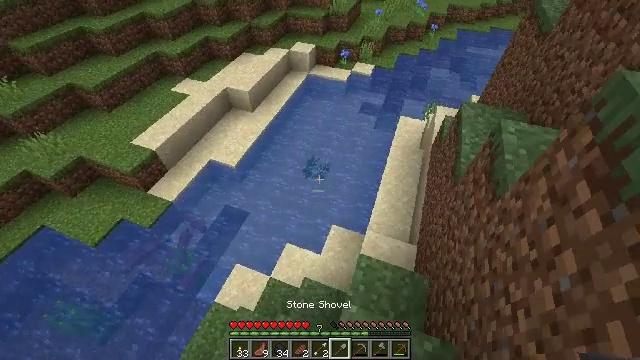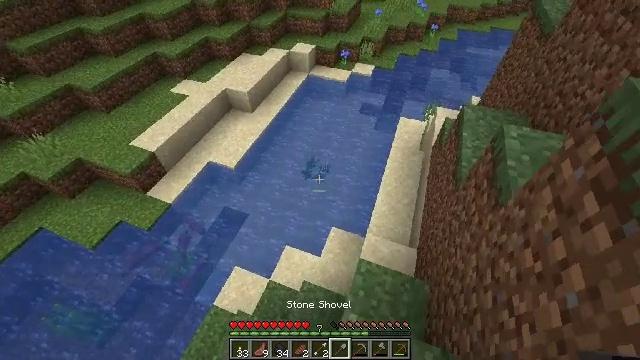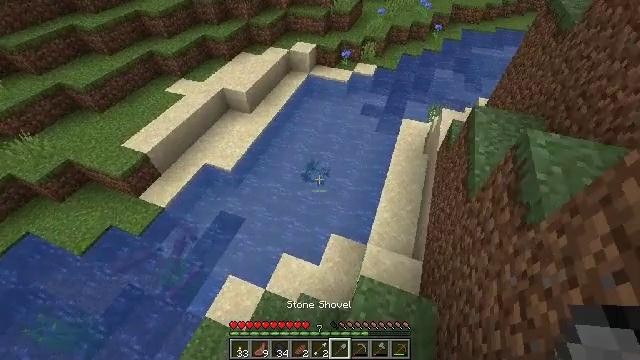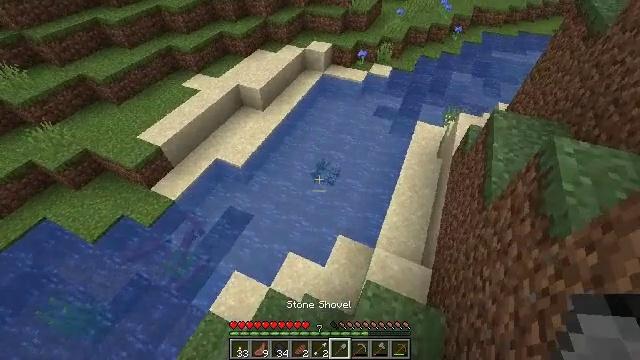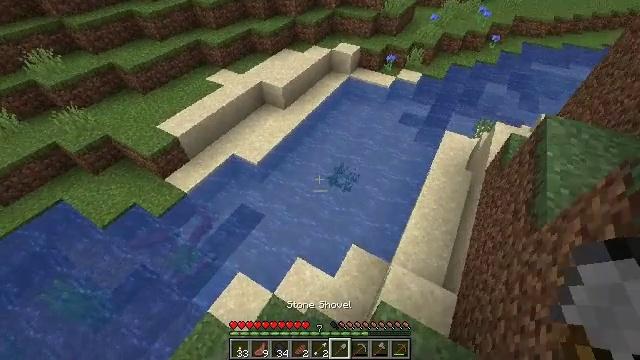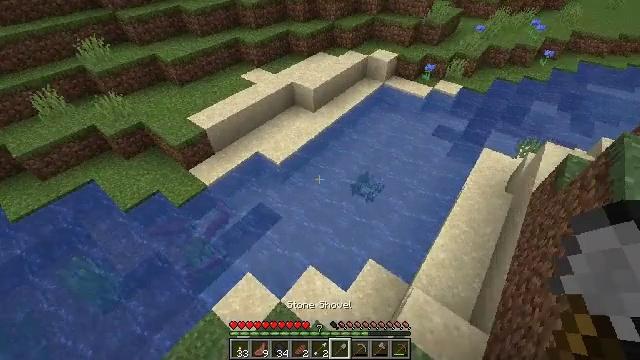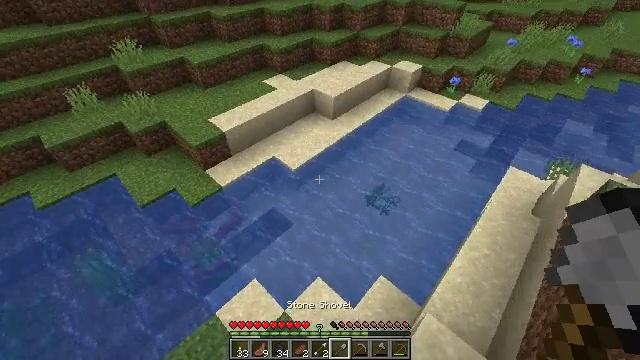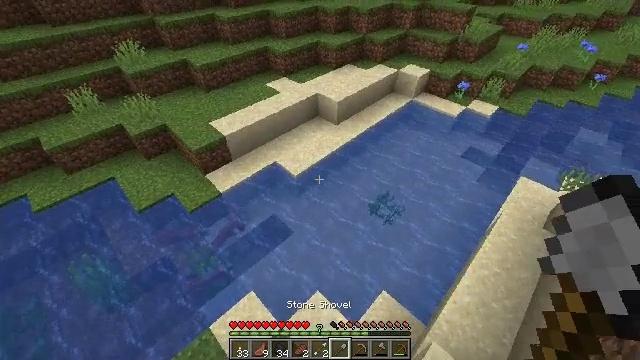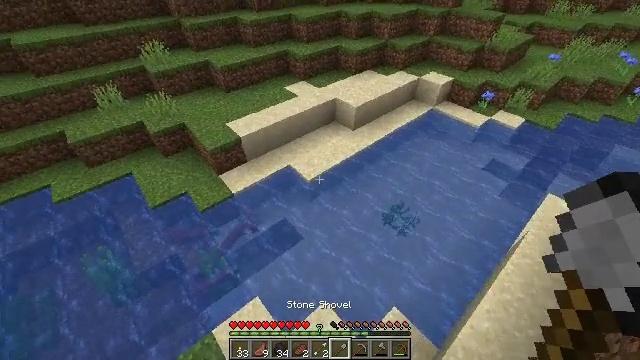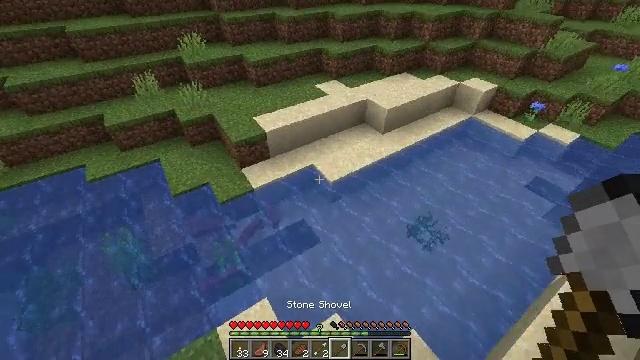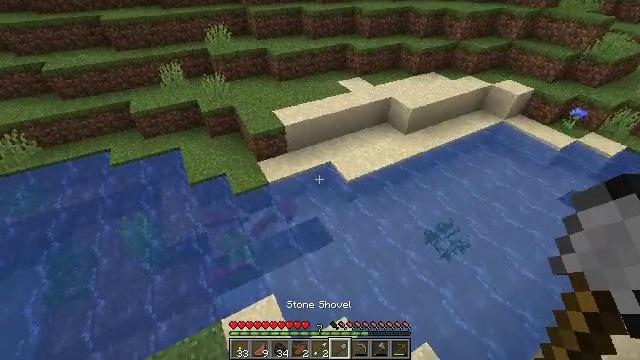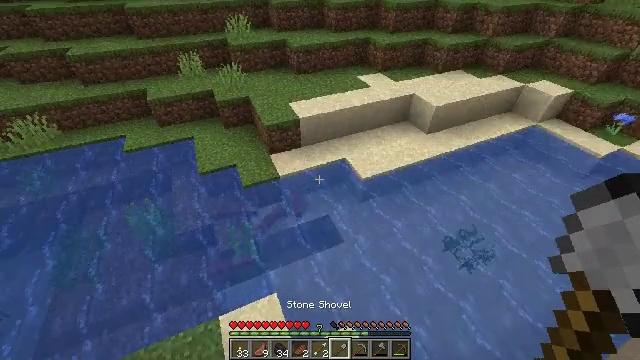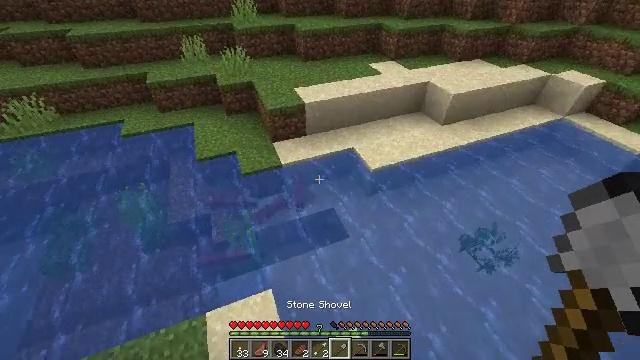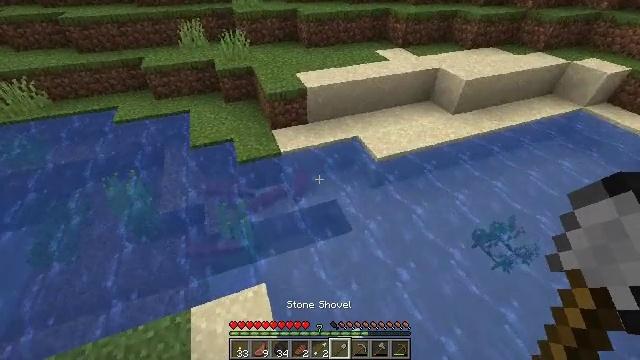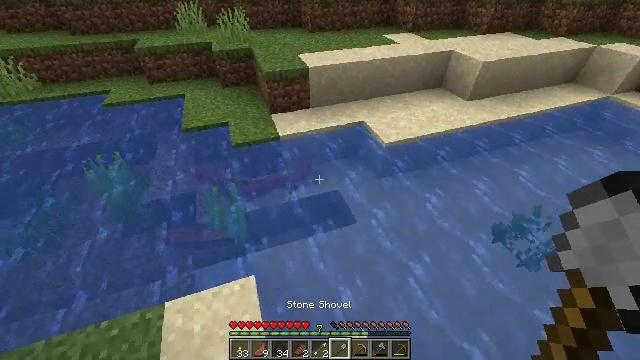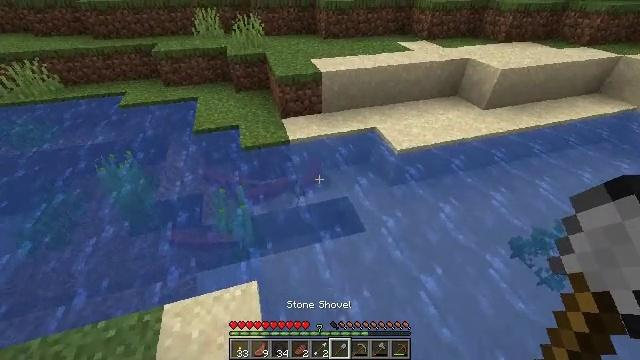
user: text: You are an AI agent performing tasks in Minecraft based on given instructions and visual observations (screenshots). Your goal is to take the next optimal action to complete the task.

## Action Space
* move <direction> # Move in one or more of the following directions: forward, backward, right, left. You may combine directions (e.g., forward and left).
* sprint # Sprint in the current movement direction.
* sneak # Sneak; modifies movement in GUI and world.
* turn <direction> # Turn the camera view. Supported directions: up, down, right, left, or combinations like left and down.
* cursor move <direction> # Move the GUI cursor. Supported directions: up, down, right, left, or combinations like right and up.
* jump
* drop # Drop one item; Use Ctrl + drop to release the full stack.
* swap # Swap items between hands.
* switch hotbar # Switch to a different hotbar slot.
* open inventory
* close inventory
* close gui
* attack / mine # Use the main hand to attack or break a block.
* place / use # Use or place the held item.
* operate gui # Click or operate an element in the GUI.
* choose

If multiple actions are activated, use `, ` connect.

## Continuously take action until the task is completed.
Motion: motion action
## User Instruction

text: Collect sand to make glass.
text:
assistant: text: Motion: move forward
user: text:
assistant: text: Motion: move forward
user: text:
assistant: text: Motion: move forward, turn left
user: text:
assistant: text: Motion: move forward, turn left and up
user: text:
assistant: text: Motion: move forward, turn left and up
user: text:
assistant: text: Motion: move forward, turn left and up
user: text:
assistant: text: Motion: move forward, turn left
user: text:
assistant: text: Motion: move forward, turn left and up
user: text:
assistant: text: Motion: move forward, turn left
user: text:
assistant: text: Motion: move forward, turn left
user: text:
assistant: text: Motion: move forward, turn left
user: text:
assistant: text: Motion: move forward, turn left
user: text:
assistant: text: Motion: move forward, turn left
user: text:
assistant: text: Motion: move forward, turn left
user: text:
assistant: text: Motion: move forward, turn left and up
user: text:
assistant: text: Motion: move forward, turn left
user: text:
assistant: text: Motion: move forward
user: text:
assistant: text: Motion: move forward
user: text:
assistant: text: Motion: move forward, jump
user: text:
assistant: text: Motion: move forward, turn up, jump
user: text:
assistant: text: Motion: move forward, turn up, jump
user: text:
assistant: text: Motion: move forward, jump
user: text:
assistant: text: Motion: move forward, turn up, jump
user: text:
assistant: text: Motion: move forward, jump
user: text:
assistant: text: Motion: move forward, jump
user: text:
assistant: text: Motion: move forward, jump
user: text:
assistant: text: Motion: move forward, jump
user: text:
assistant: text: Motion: move forward, jump
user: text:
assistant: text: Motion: move forward, jump
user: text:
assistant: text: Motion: move forward, jump